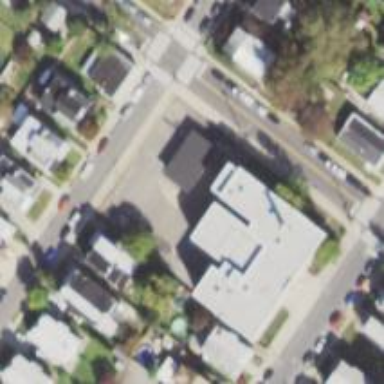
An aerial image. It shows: Elementary school building.